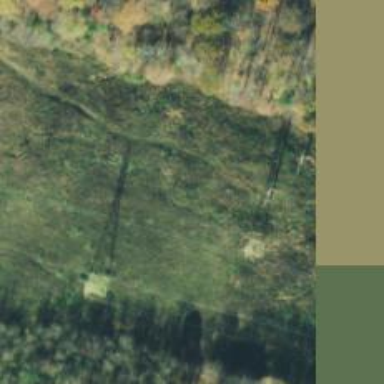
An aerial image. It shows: Lattice structure tower used for power distribution.